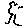
Label: tree